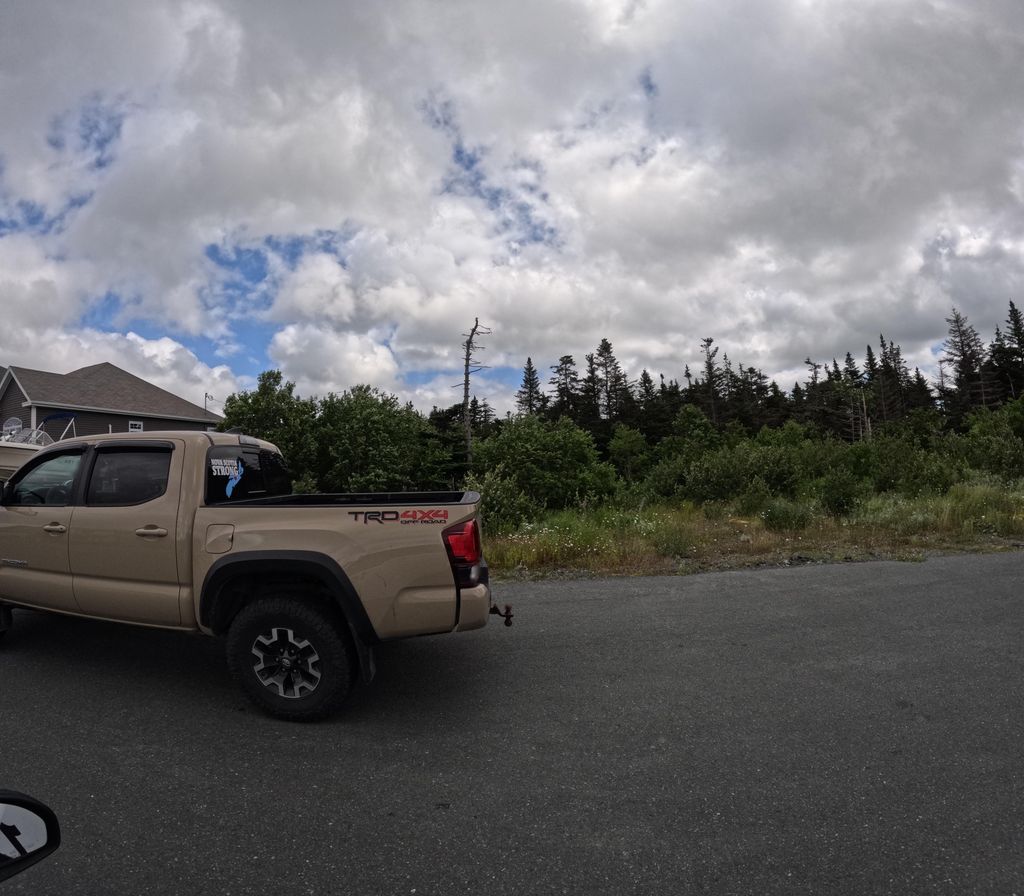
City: st_johns